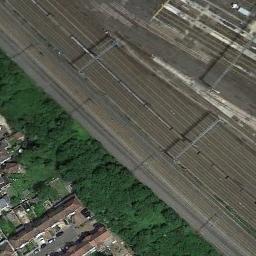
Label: railway